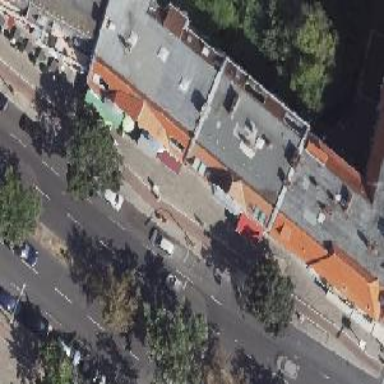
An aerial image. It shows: Beauty shop.